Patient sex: M
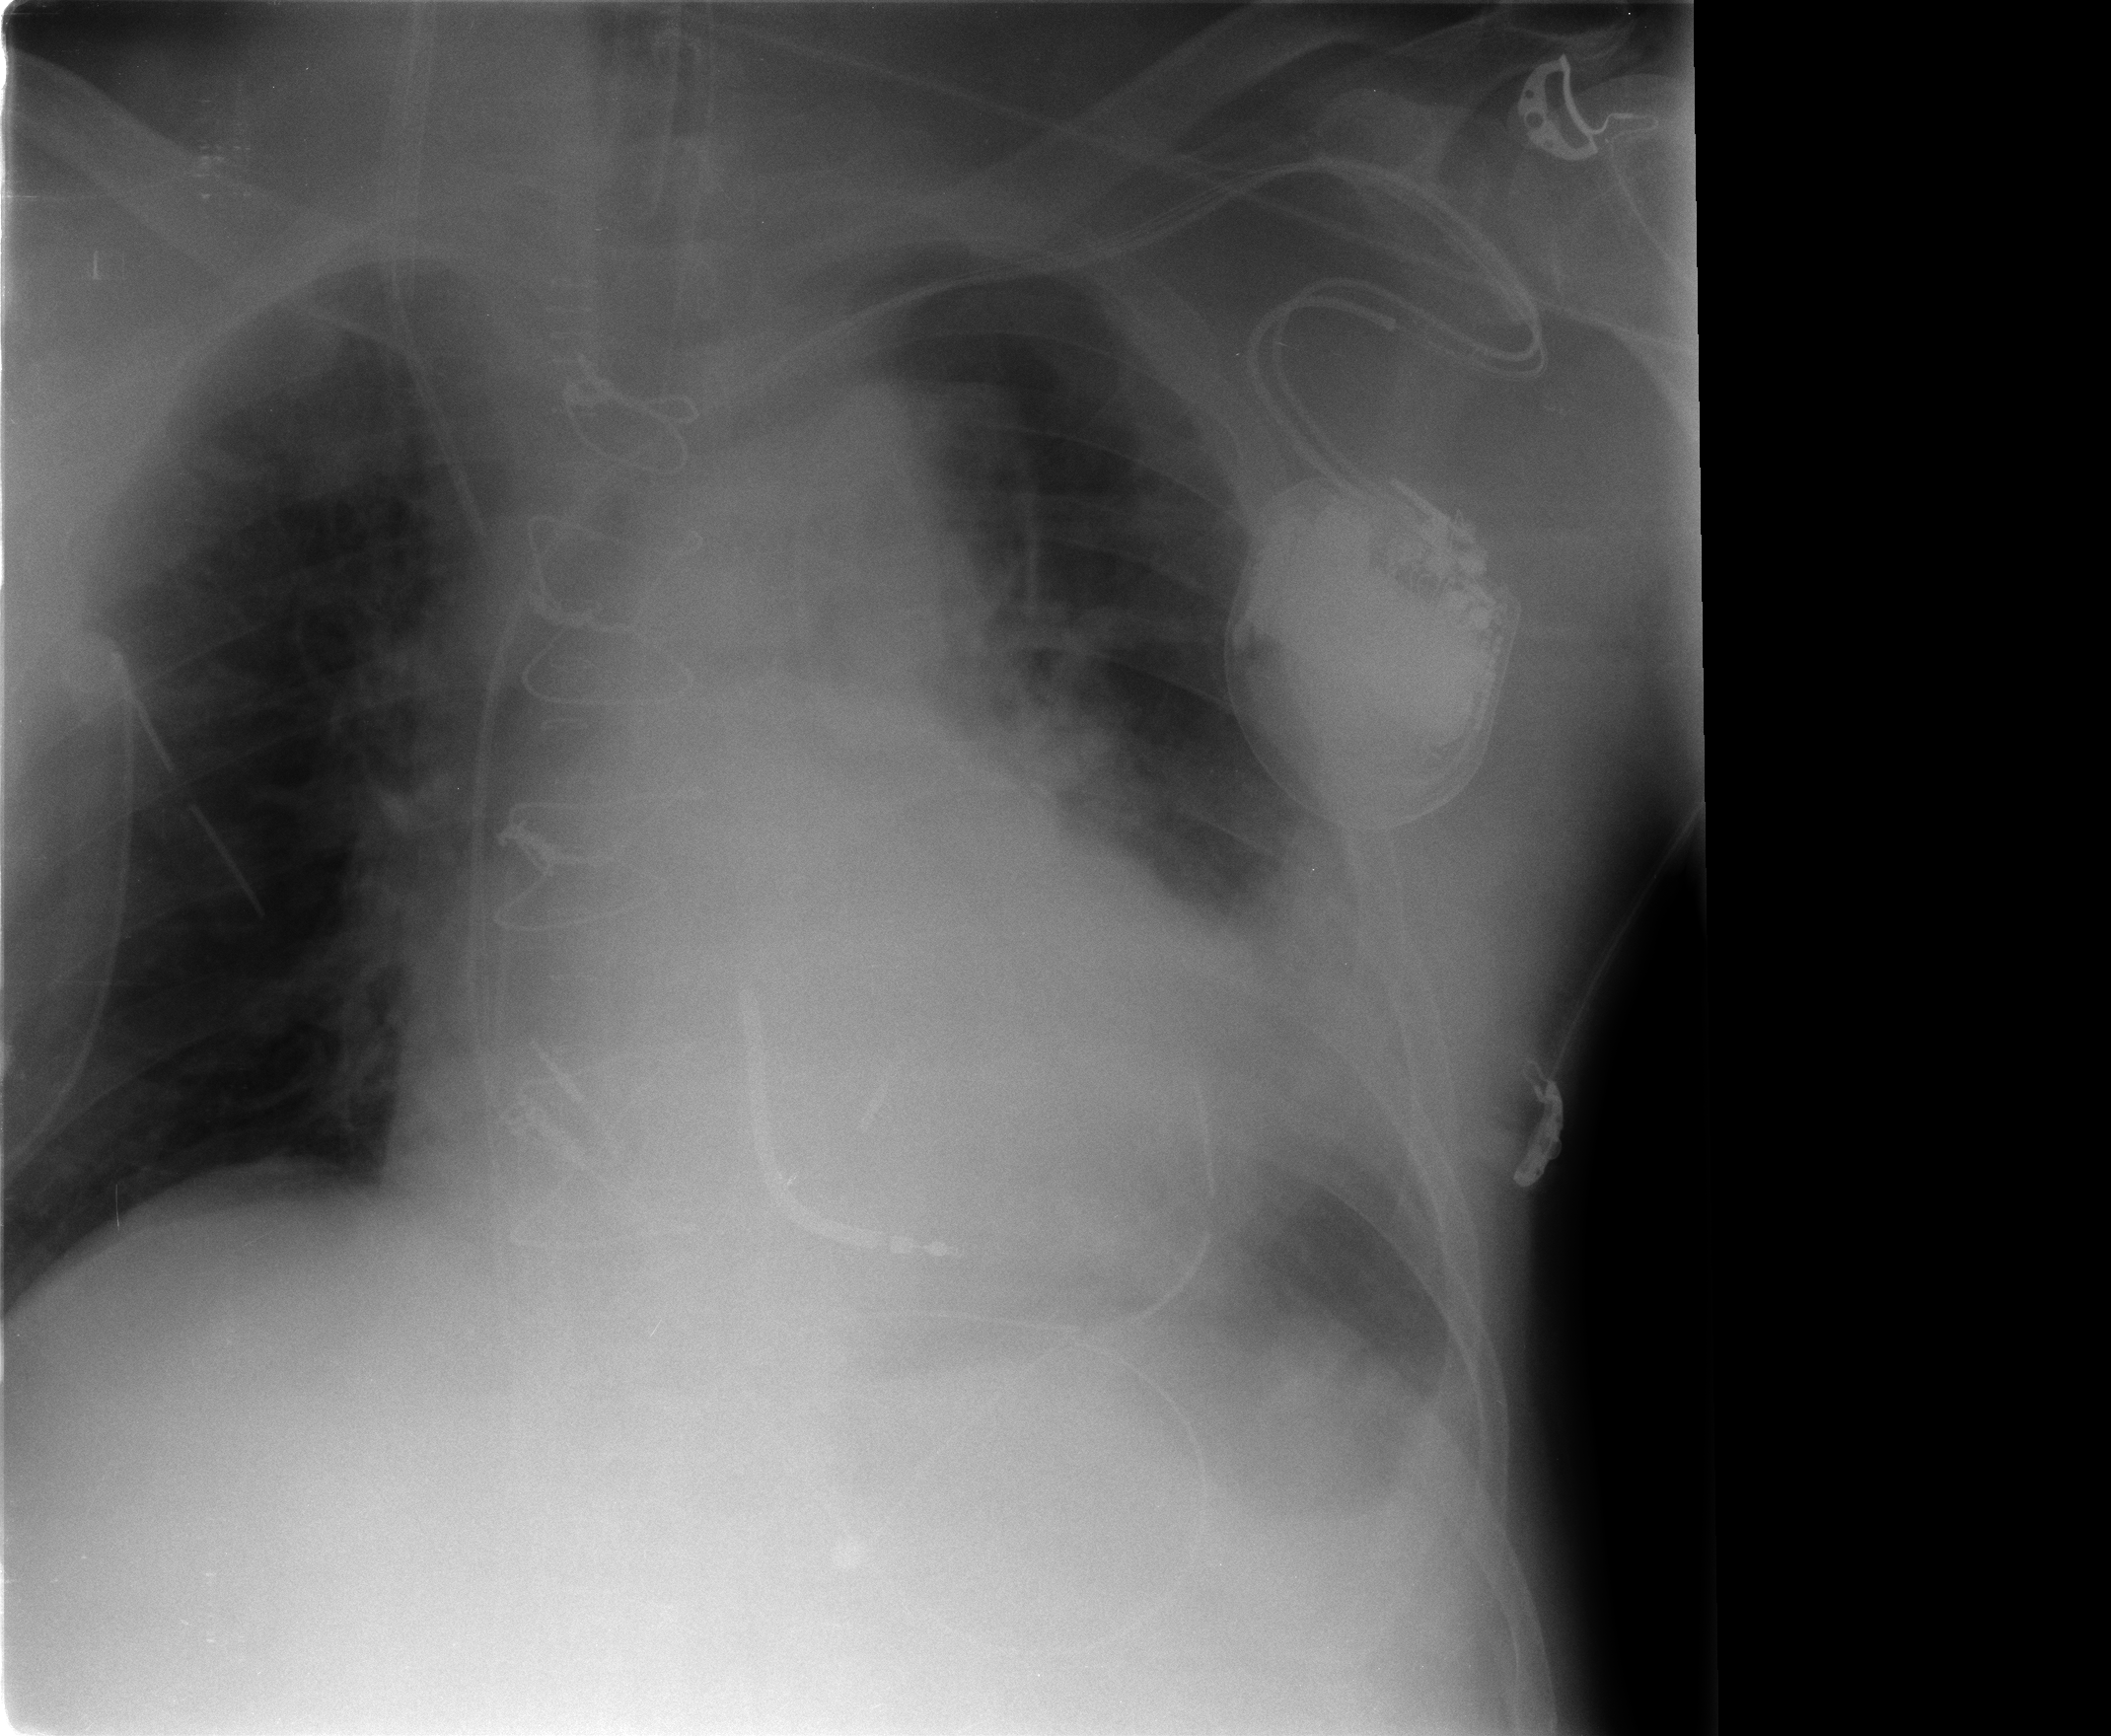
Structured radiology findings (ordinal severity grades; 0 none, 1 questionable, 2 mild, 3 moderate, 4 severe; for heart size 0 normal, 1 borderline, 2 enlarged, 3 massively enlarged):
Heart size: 2
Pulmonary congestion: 0
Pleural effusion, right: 0
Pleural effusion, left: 2
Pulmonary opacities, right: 0
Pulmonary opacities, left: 0
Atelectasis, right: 0
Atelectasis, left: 0